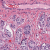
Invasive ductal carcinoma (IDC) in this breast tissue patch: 1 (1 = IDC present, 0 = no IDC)